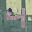
Label: 4